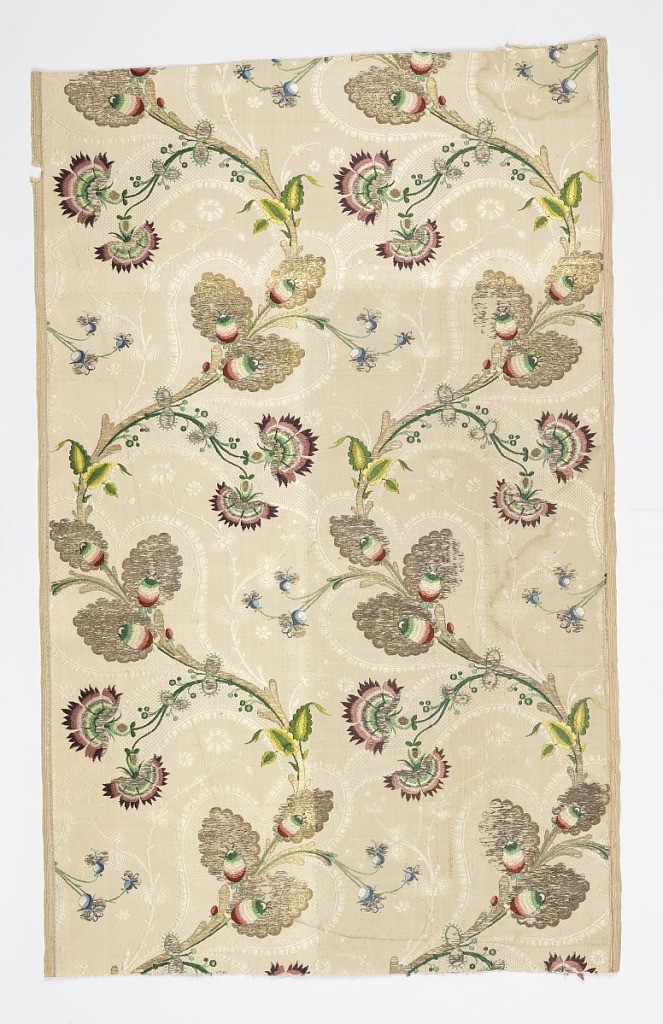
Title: Textile
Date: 1750–59
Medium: silk, metallic threads Technique: plain weave with continuous and discontinuous supplementary weft patterning (brocaded)
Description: Woven silk with serpentine vine with exotic leaves and flowers brocaded in colored silks and silver and gold metallic threads. Secondary design of meandering vines in white on white ground.